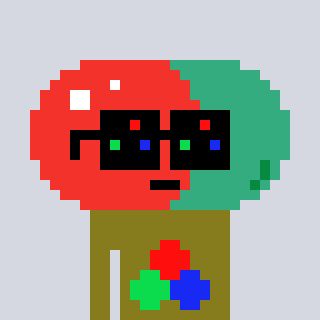
a pixel art character with square black sunglasses, a pill-shaped head and a gunk-colored body on a cool background